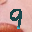
Label: 9